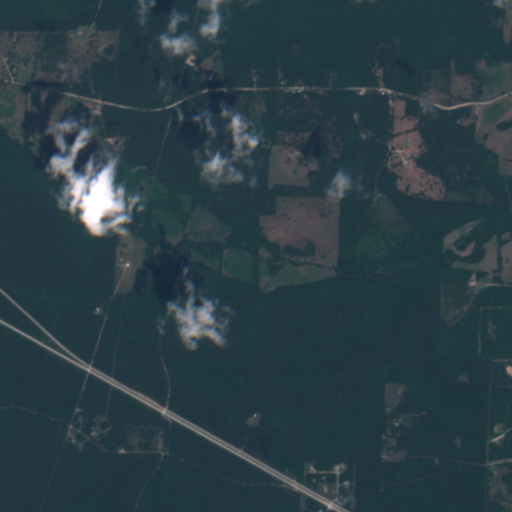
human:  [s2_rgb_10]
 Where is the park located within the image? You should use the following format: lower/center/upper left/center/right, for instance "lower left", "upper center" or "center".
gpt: The park is located in the center of the image.
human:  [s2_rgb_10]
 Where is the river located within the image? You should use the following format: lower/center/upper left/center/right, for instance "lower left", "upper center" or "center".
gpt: The river is located in the upper of the image.
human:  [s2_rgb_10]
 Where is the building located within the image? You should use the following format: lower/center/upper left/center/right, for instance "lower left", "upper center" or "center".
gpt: There is no building in the image.